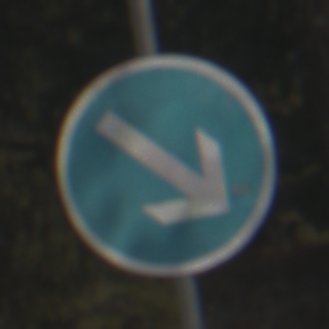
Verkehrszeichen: VorgeschriebeneVorbeifahrtRechts
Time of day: Midday
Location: Outdoor (Nature)
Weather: PartlyCloudy
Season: NotSpecified
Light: Natural